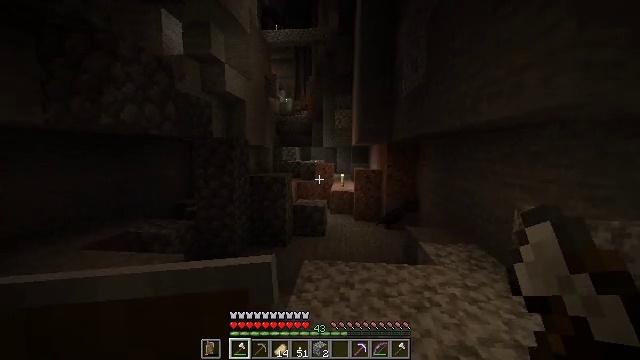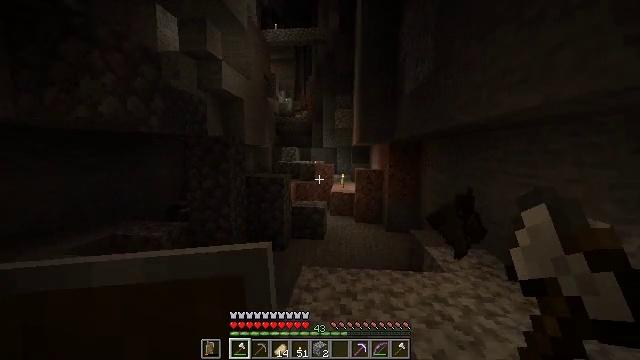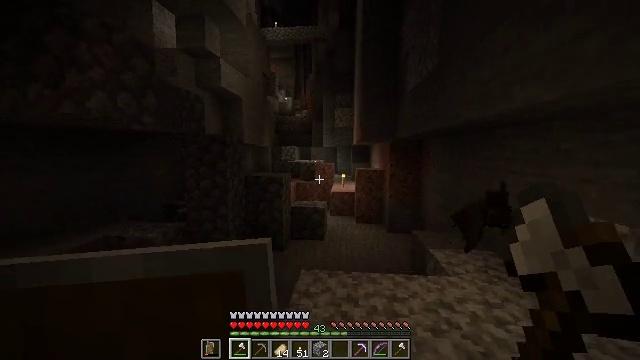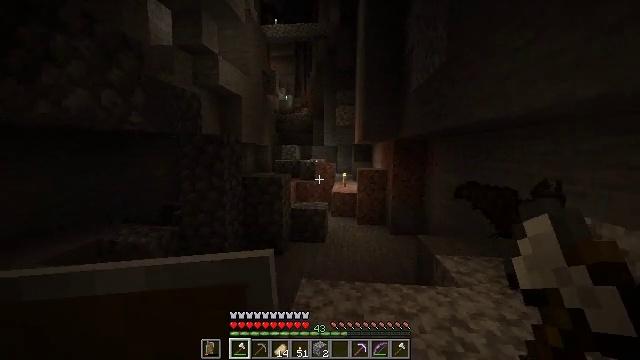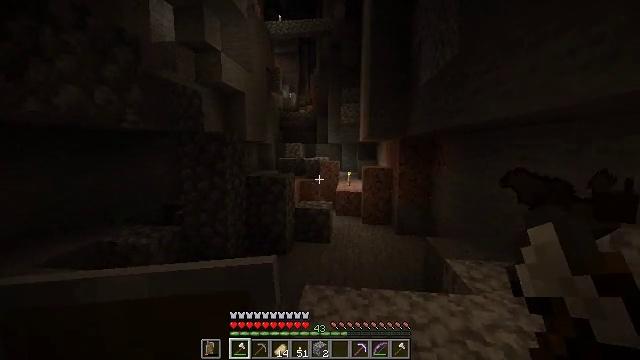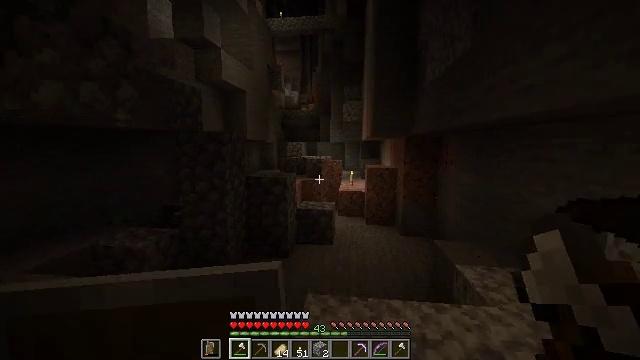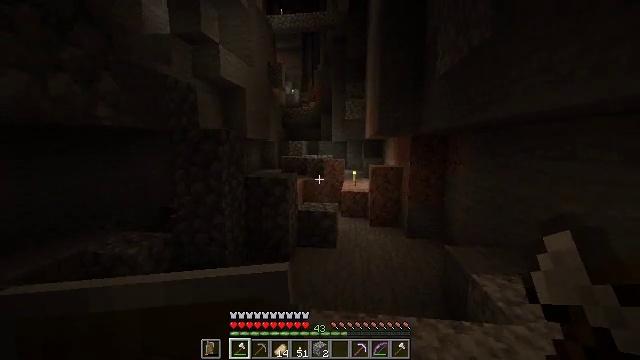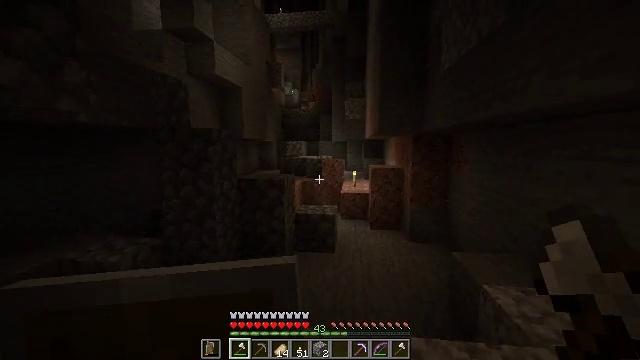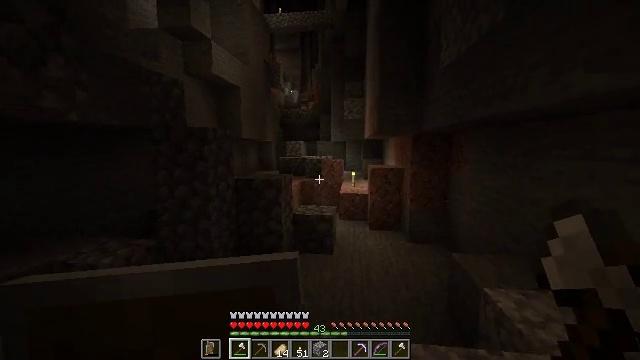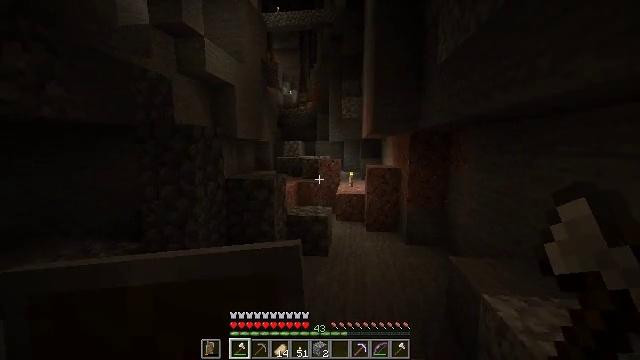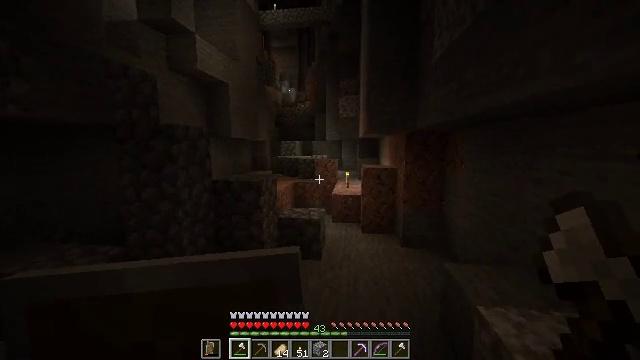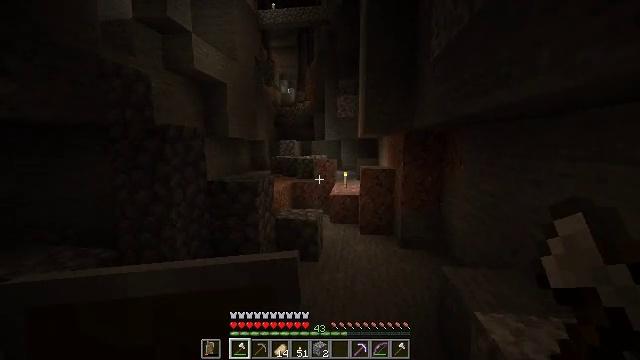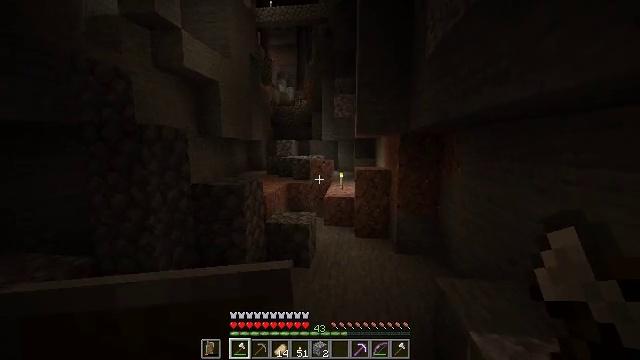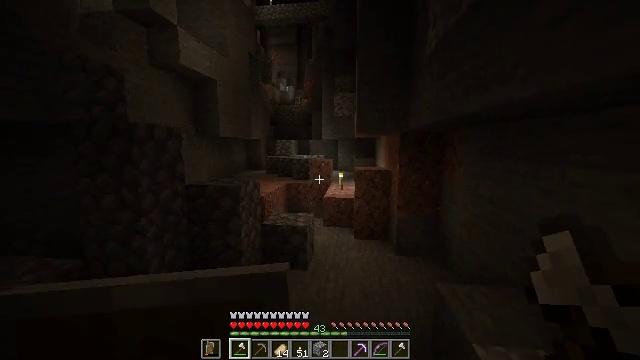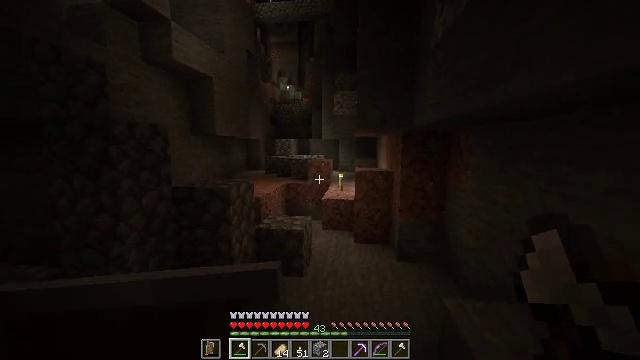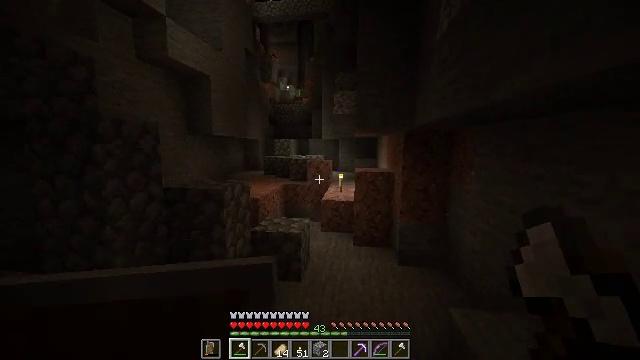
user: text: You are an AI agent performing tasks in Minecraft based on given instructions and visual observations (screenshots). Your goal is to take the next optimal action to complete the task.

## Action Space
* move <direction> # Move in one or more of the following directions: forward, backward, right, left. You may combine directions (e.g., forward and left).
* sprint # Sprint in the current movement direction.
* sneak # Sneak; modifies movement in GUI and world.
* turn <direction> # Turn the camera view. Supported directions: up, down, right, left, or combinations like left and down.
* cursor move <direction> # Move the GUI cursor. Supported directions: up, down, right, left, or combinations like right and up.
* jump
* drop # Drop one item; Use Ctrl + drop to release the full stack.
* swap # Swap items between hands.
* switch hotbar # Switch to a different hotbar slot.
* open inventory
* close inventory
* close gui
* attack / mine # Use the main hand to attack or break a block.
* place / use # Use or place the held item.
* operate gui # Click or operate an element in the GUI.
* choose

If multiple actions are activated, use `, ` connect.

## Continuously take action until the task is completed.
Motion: motion action
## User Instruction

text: Kill the slime.
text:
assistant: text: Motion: move forward
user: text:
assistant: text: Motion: move forward
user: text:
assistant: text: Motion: move forward
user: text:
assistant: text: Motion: move forward
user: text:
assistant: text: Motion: move forward
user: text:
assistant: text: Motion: move forward
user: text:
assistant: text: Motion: move forward and move right
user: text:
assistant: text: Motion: move forward and move right
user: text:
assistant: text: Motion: move forward and move right
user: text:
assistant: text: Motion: move forward and move right
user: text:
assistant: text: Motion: move forward and move right
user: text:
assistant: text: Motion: move forward
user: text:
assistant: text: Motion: move forward
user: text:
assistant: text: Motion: move forward
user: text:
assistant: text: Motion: move forward
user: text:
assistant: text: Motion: move forward
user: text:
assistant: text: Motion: move forward
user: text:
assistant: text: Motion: move forward
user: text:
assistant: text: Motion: move forward, turn left
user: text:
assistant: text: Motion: move forward
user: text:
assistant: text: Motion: move forward
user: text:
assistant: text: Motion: move forward
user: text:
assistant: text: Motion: move forward
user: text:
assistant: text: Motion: move forward
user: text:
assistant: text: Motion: move forward
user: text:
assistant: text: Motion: move forward
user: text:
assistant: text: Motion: move forward
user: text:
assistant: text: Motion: move forward
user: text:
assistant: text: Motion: move forward
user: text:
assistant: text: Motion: move forward